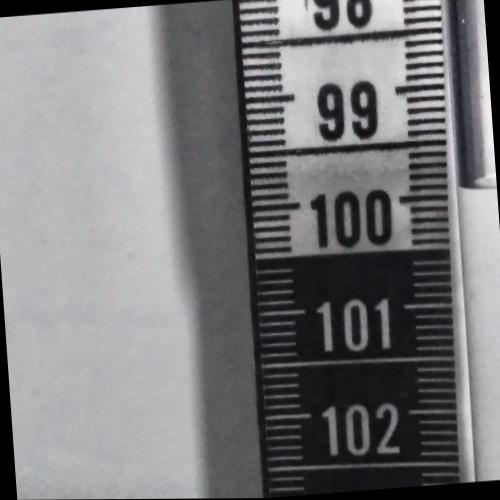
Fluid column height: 99.9 cm